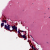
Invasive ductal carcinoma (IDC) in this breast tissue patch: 0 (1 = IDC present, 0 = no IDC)